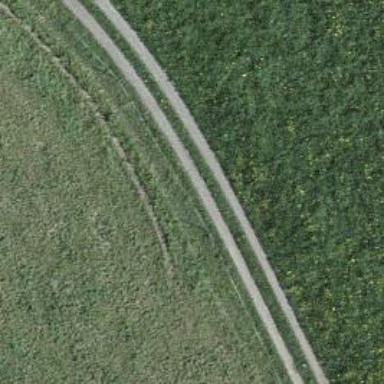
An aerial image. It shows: Track road with grass surface.